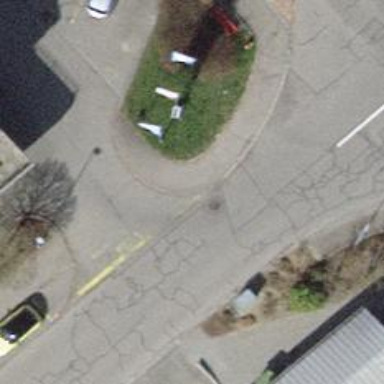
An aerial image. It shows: Kerb barrier.